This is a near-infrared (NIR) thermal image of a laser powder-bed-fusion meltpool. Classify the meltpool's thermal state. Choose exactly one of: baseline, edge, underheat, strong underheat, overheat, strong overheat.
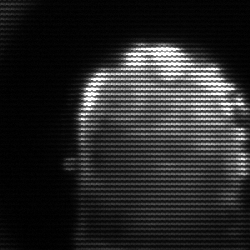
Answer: baseline